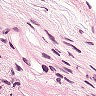
Metastatic tissue present: no